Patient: sex M, age 64
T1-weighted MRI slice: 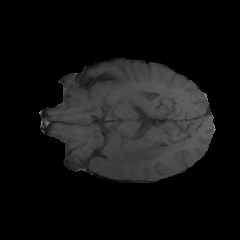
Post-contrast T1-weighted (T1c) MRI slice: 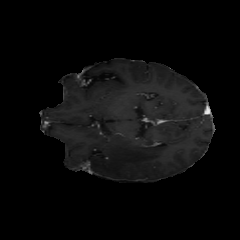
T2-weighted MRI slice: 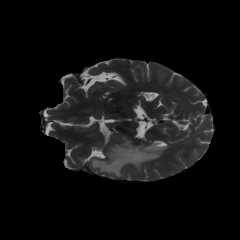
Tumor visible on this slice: yes
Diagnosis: Glioblastoma, IDH-wildtype
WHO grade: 4